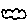
Label: cloud